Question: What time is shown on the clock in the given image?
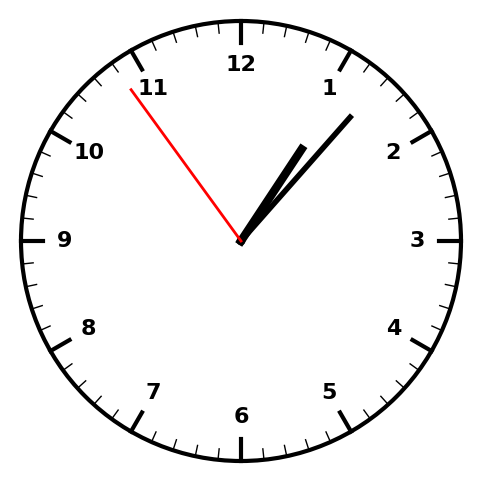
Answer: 01:06:54